Question: How do I make a whole floating panel width match maximum text width inside it?
It should be look like this:

pannel html is:
'''
.pannel{
width: auto;
float: left;
margin: 10px 10px 10px 0px;
border: #88F 4px solid;
padding: 10px;
background-color: rgb(240,240,255);
border-radius: 8px;
font-size: 150%;
}
.pannel>a>div
{
width: auto;
text-align: center;
border: #AAF 1px solid;
margin: 0 auto 0;
overflow: hidden;
border-radius: 9px;
margin: 3px;
}
'''
'''
<div class="pannel">
<a href="someref1">
<div>
<img src="http://www.w3schools.com/css/img_fjords.jpg">
<div>Some text</div>
</div>
</a>
<a href="someref2">
<div>
<img src="https://camo.mybb.com/e01de90be6012adc1b1701dba899491a9348ae79/687474703a2f2f7777772e6a71756572797363726970742e6e65742f696d616765732f53696d706c6573742d526573706f6e736976652d6a51756572792d496d6167652d4c69676874626f782d506c7567696e2d73696d706c652d6c69676874626f782e6a7067">
<div>Some text2</div>
</div>
</a>
<a href="someref3">
<div>
<img src="http://keenthemes.com/preview/metronic/theme/assets/global/plugins/jcrop/demos/demo_files/image1.jpg">
<div>Text with a maximum width</div>
</div>
</a>
</div>
'''
As you can see, the panel size matched the maximum image size, but I want the images to fit to the width of the elements.
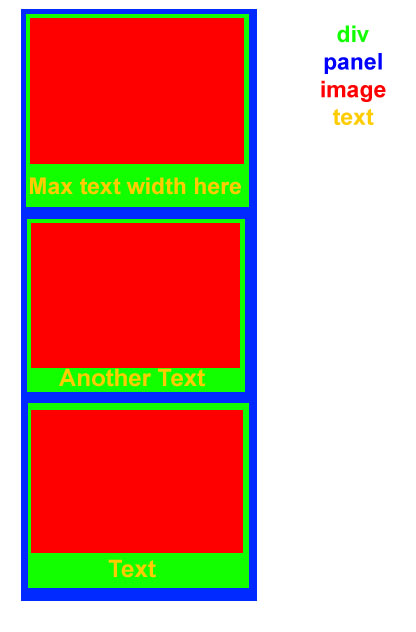
Answer: The only way you can do this with pure css is to have all the images have the same aspect ratio - if this is the case then you can use a trick with absolute positioning and padding-top.
In the example below, I have used images with a ratio of w:600px x h:400px (66.6666%)
'''
.pannel {
display: inline-block;
}
.pannel > a {
display: block;
width: 100%;
text-align: center;
margin-bottom: 10px;
}
.image {
display: block;
position:relative;
width:100%;
padding-top:66.6666%; /* padding = height / width of image - 400px / 600px */
}
.image > img {
position:absolute;
left:0;
right:0;
top:0;
max-width:100%;
}
'''
'''
<div class="pannel">
<a href="someref1">
<div class="inner">
<div class="image">
<img src="http://www.w3schools.com/css/img_fjords.jpg">
</div>
<div>Some text</div>
</div>
</a>
<a href="someref2">
<div class="inner">
<div class="image">
<img src="http://lorempixel.com/600/400/">
</div>
<div>Some text2</div>
</div>
</a>
<a href="someref3">
<div class="inner">
<div class="image">
<img src="http://keenthemes.com/preview/metronic/theme/assets/global/plugins/jcrop/demos/demo_files/image1.jpg"> </div>
<div>Text with a maximum width</div>
</div>
</a>
</div>
'''
If you are unable to have all the images have the same aspect ratio, then this is not possible with pure css and you would need a little js in order to resize the images - unless you go the background image route.
This is pretty much the same as the above but instead of absolutely positioning the images, you use a background image and cover (this will mean you have to choose an aspect ratio and all the mages will be the same size - may look better this way)
'''
.pannel {
display: inline-block;
}
.pannel > a {
display: block;
width: 100%;
text-align: center;
margin-bottom: 10px;
}
.image {
display: block;
position:relative;
width:100%;
background-repeat:no-repeat;
background-position:center center;
background-size: cover;
padding-top:66.6666%; /* for simplicity I have chose the same aspect ratio as above */
}
.image > img {
position:absolute;
left:0;
right:0;
top:0;
max-width:100%;
}
'''
'''
<div class="pannel">
<a href="someref1">
<div class="inner">
<div class="image"style="background-image:url(http://www.w3schools.com/css/img_fjords.jpg);"></div>
<div>Some text</div>
</div>
</a>
<a href="someref2">
<div class="inner">
<div class="image"style="background-image:url(https://camo.mybb.com/e01de90be6012adc1b1701dba899491a9348ae79/687474703a2f2f7777772e6a71756572797363726970742e6e65742f696d616765732f53696d706c6573742d526573706f6e736976652d6a51756572792d496d6167652d4c69676874626f782d506c7567696e2d73696d706c652d6c69676874626f782e6a7067);"></div>
<div>Some text2</div>
</div>
</a>
<a href="someref3">
<div class="inner">
<div class="image"style="background-image:url(http://keenthemes.com/preview/metronic/theme/assets/global/plugins/jcrop/demos/demo_files/image1.jpg);"></div>
<div>Text with a maximum width</div>
</div>
</a>
</div>
'''
You will notice that in the above snippet, the second image looks like the other 2, even though it has a different aspect ratio to them